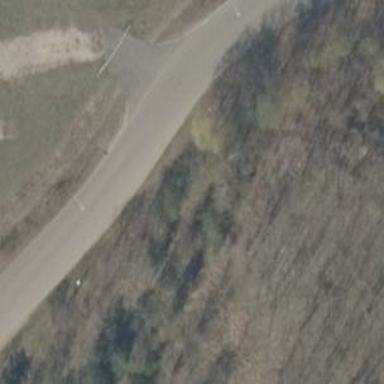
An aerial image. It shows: Unclassified road with asphalt surface.